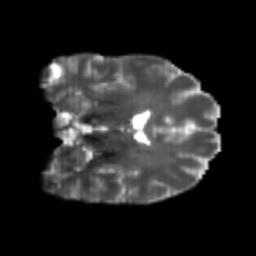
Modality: T2w
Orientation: coronal
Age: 24
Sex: male
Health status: healthy
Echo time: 0.074 s